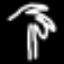
Label: palm tree